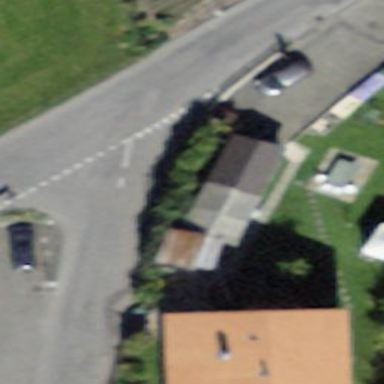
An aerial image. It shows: Garage building.